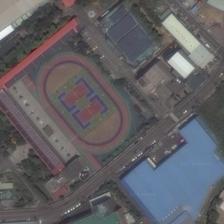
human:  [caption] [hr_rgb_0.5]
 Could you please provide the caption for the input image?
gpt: some green trees and buildings are around a playground .

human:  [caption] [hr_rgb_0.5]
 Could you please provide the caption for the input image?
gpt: a playground, not far away from the building factory building is made up of two tennis courts .

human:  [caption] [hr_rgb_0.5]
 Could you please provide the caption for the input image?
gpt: a playground is surrounded by many buildings .

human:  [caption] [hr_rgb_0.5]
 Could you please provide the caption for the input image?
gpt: a playground is next to a road .

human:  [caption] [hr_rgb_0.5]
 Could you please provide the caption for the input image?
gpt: a playground is surrounded by many buildings .